Question: I have a 1 table database that has a list of advertisements.
I am trying to grab the for .
I know it should probably be a table database, but how would I go about doing so.

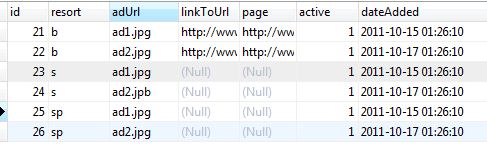
Answer: '''
select t.*
from YourTable t
join
(select resort, max(dateAdded) dateAdded
from YourTable
group by resort) m on t.dateAdded = m.dateAdded and t.resort = m.resort
order by t.resort
'''
First group the rows by resort to find the max of dateAdded, then query (join) the rows that have the same dateAdded with the max.
One problem is, if the same resort is added in the same time, twice or more, it will take only the first row. But I think is slightly possible.